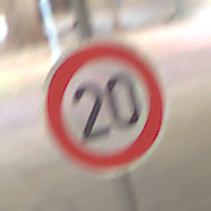
Verkehrszeichen: Geschwindigkeit20
Umgebung: Roofed, Special
Tageszeit: MorningAfternoon
Wetter: NotSpecified
Licht: Artificial
Jahreszeit: NotSpecified
Kontrast: MediumContrast